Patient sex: M
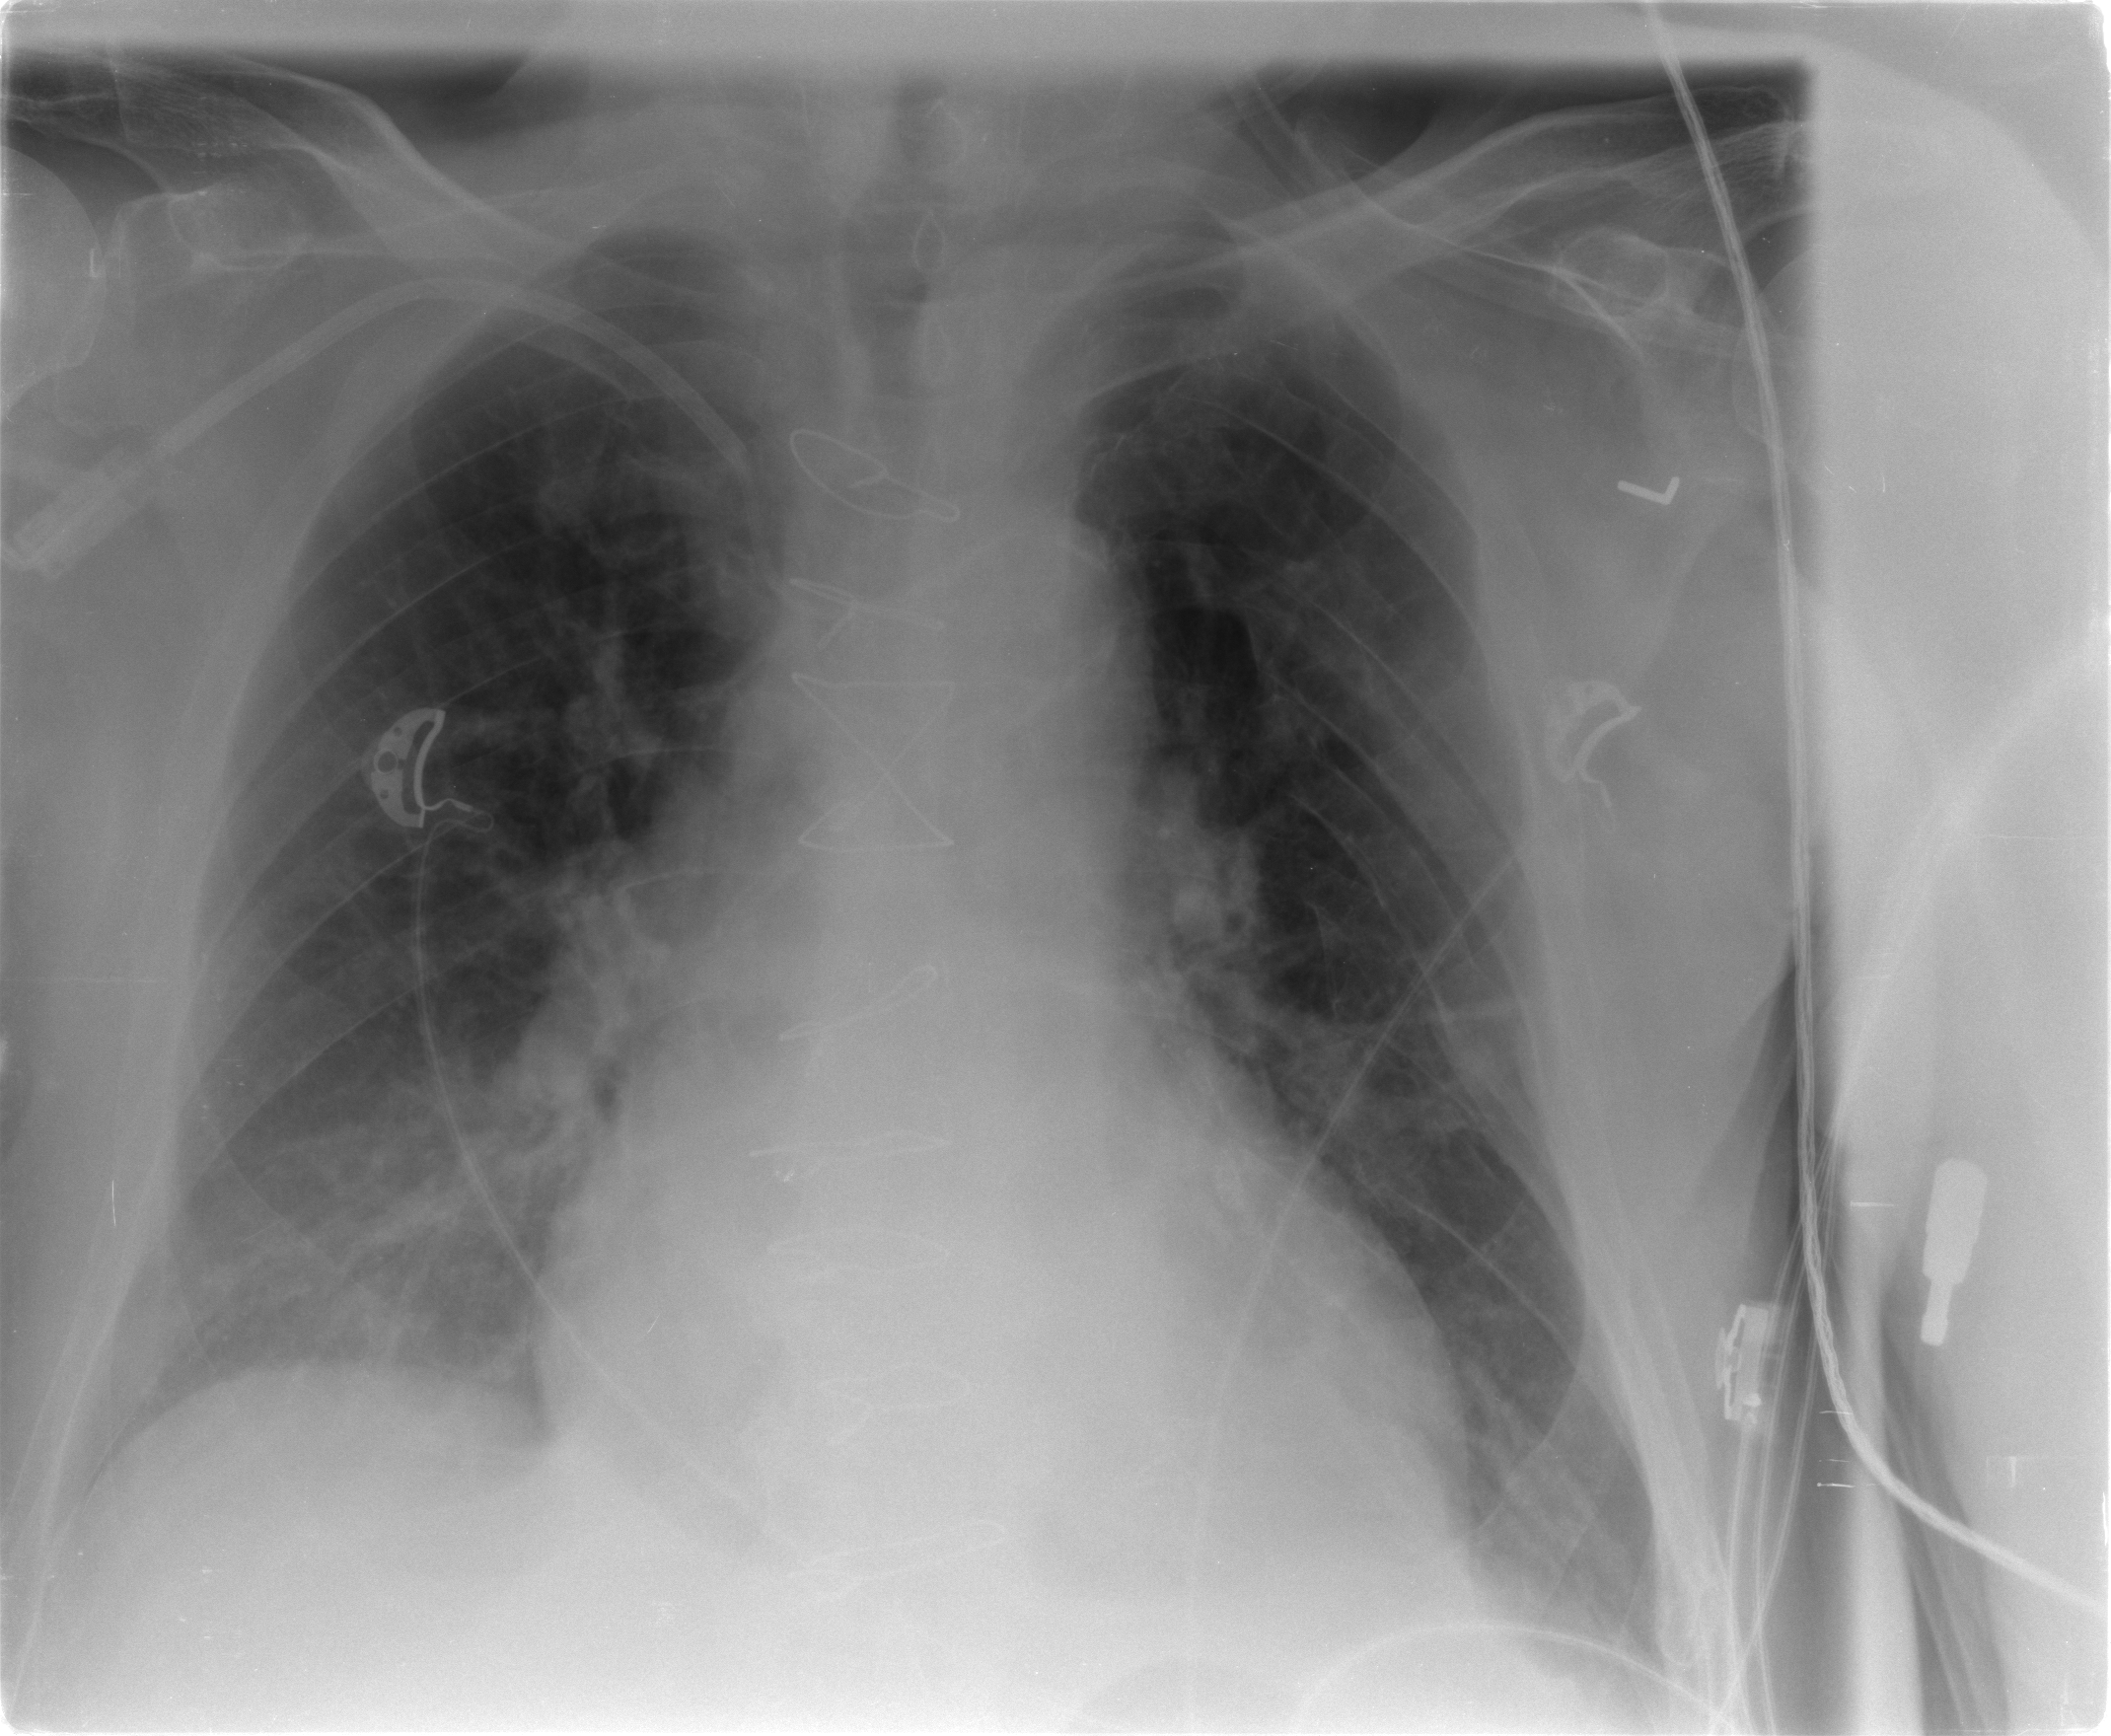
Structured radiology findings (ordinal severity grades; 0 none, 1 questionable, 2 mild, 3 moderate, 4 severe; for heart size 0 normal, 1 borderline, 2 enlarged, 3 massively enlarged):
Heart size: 2
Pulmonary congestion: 1
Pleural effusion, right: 0
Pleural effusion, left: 0
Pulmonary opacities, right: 0
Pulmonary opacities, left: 0
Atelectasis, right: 2
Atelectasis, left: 2